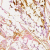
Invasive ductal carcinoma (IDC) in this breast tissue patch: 0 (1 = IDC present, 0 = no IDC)